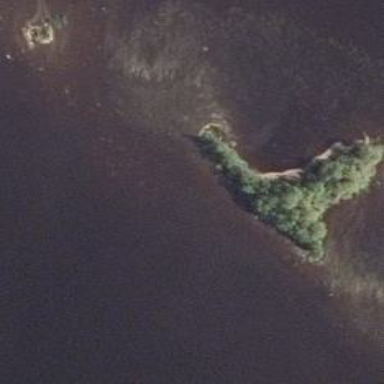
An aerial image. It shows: Island.